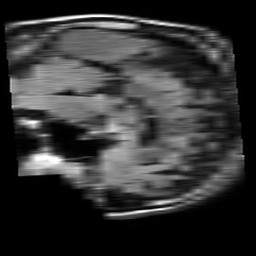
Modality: FLAIR
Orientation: sagittal
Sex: male
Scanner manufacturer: philips
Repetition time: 11 s
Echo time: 0.125 s